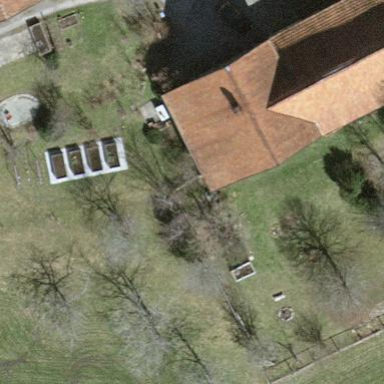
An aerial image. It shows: Simple house.